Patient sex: M
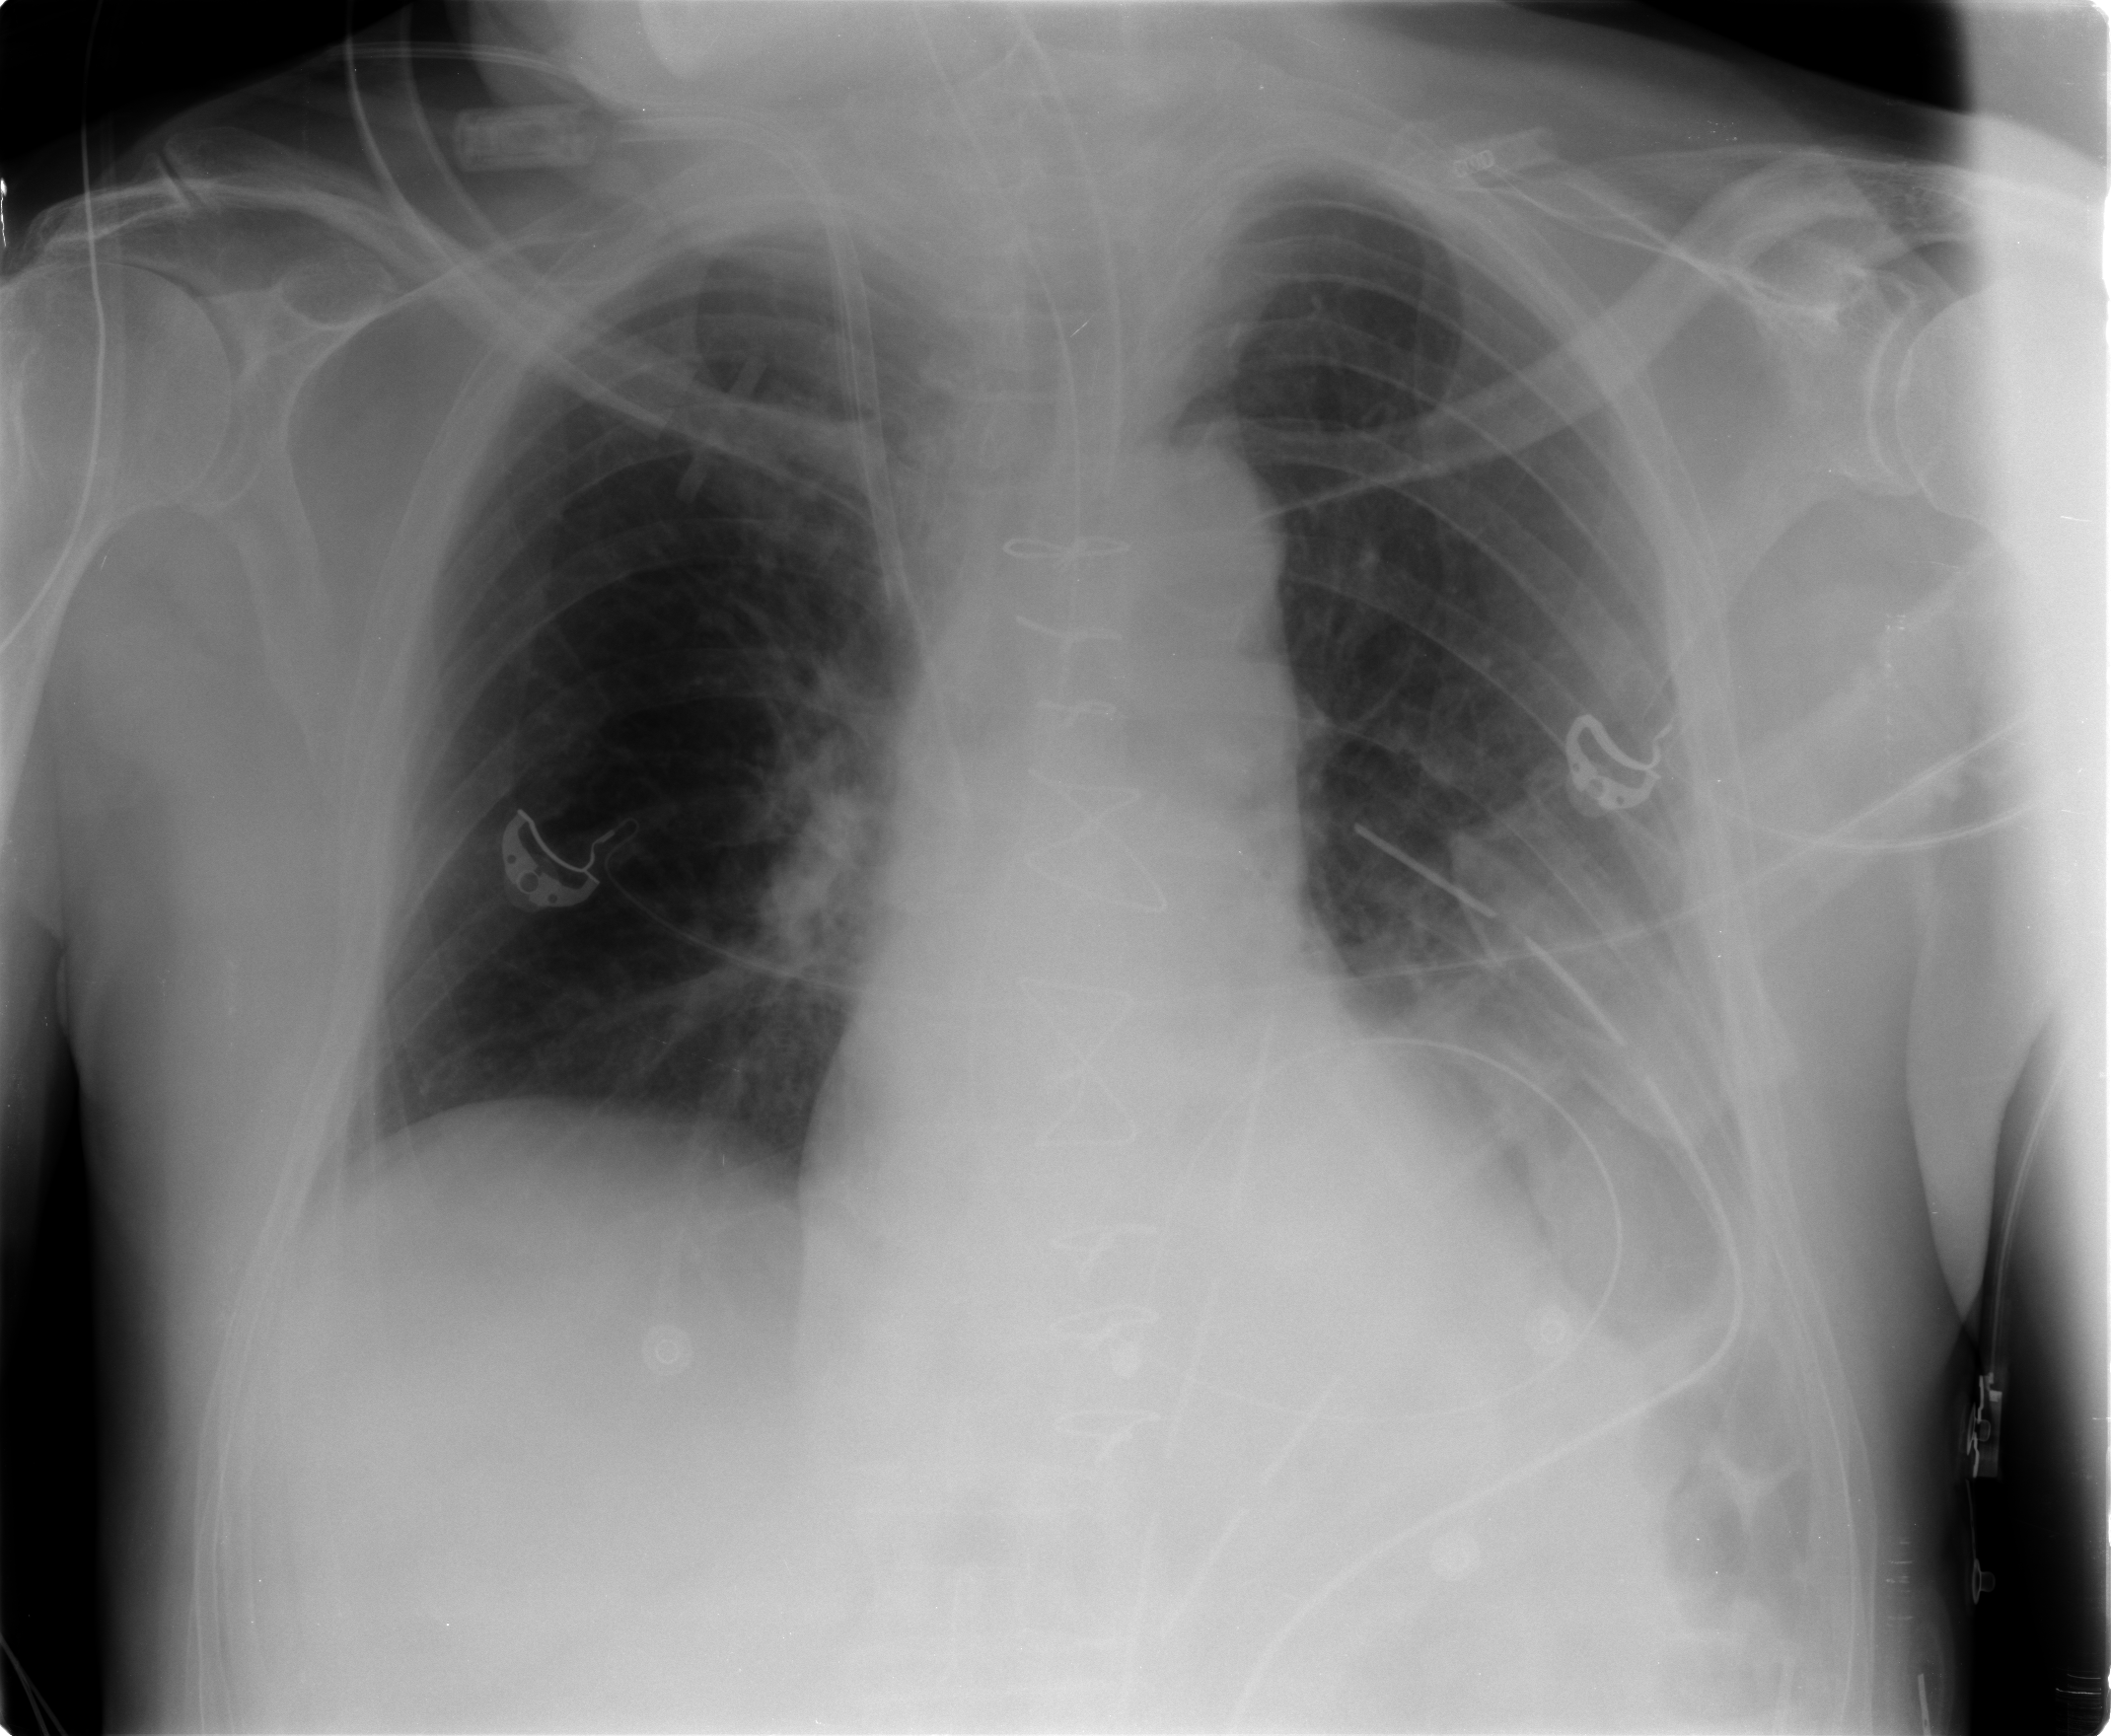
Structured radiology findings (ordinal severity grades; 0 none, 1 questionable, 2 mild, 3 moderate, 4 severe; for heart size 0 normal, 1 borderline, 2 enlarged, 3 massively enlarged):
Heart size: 0
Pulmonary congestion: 1
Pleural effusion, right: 1
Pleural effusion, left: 2
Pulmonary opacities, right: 0
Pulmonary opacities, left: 0
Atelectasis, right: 0
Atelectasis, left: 2